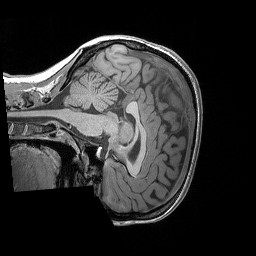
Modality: T1w
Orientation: sagittal
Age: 20
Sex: female
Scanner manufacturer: siemens
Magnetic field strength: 3 T
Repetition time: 1.9 s
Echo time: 0.00302 s